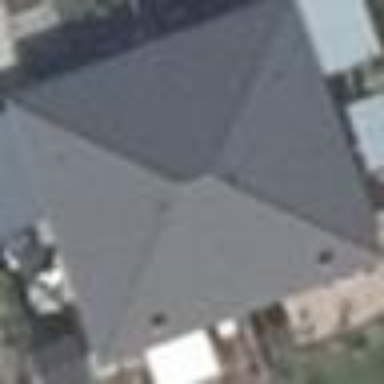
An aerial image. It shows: Detached building with hipped roof shape.